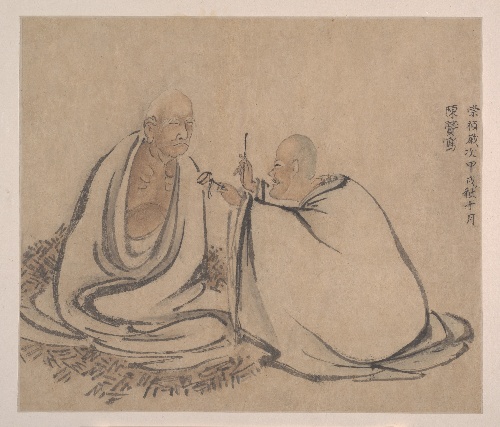
Title: 明清／日本江戶時代   (傳) 陳賢   十六羅漢圖   冊|The Sixteen Luohans
Artist: Chen Xian
Artist bio: Chinese, active ca. 1634–77
Date: spurious date of 1634
Object type: Album
Classification: Paintings
Medium: Album of sixteen paintings; ink and color on paper
Culture: China or Japan
Period: Ming (1368–1644) or Qing dynasty (1644–1911); or Japan, Edo period (1603–1868)
Dimensions: 10 1/8 x 11 7/8 in. (25.7 x 30.2 cm)
Department: Asian Art
Credit line: Gift of Mrs. Eugene Vidal, 1959
Accession year: 1959
Repository: Metropolitan Museum of Art, New York, NY
Tags: Men|Buddhism